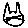
Label: cat